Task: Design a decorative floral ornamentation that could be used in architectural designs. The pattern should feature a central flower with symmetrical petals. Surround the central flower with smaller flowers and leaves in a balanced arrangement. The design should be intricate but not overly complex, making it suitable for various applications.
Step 221:
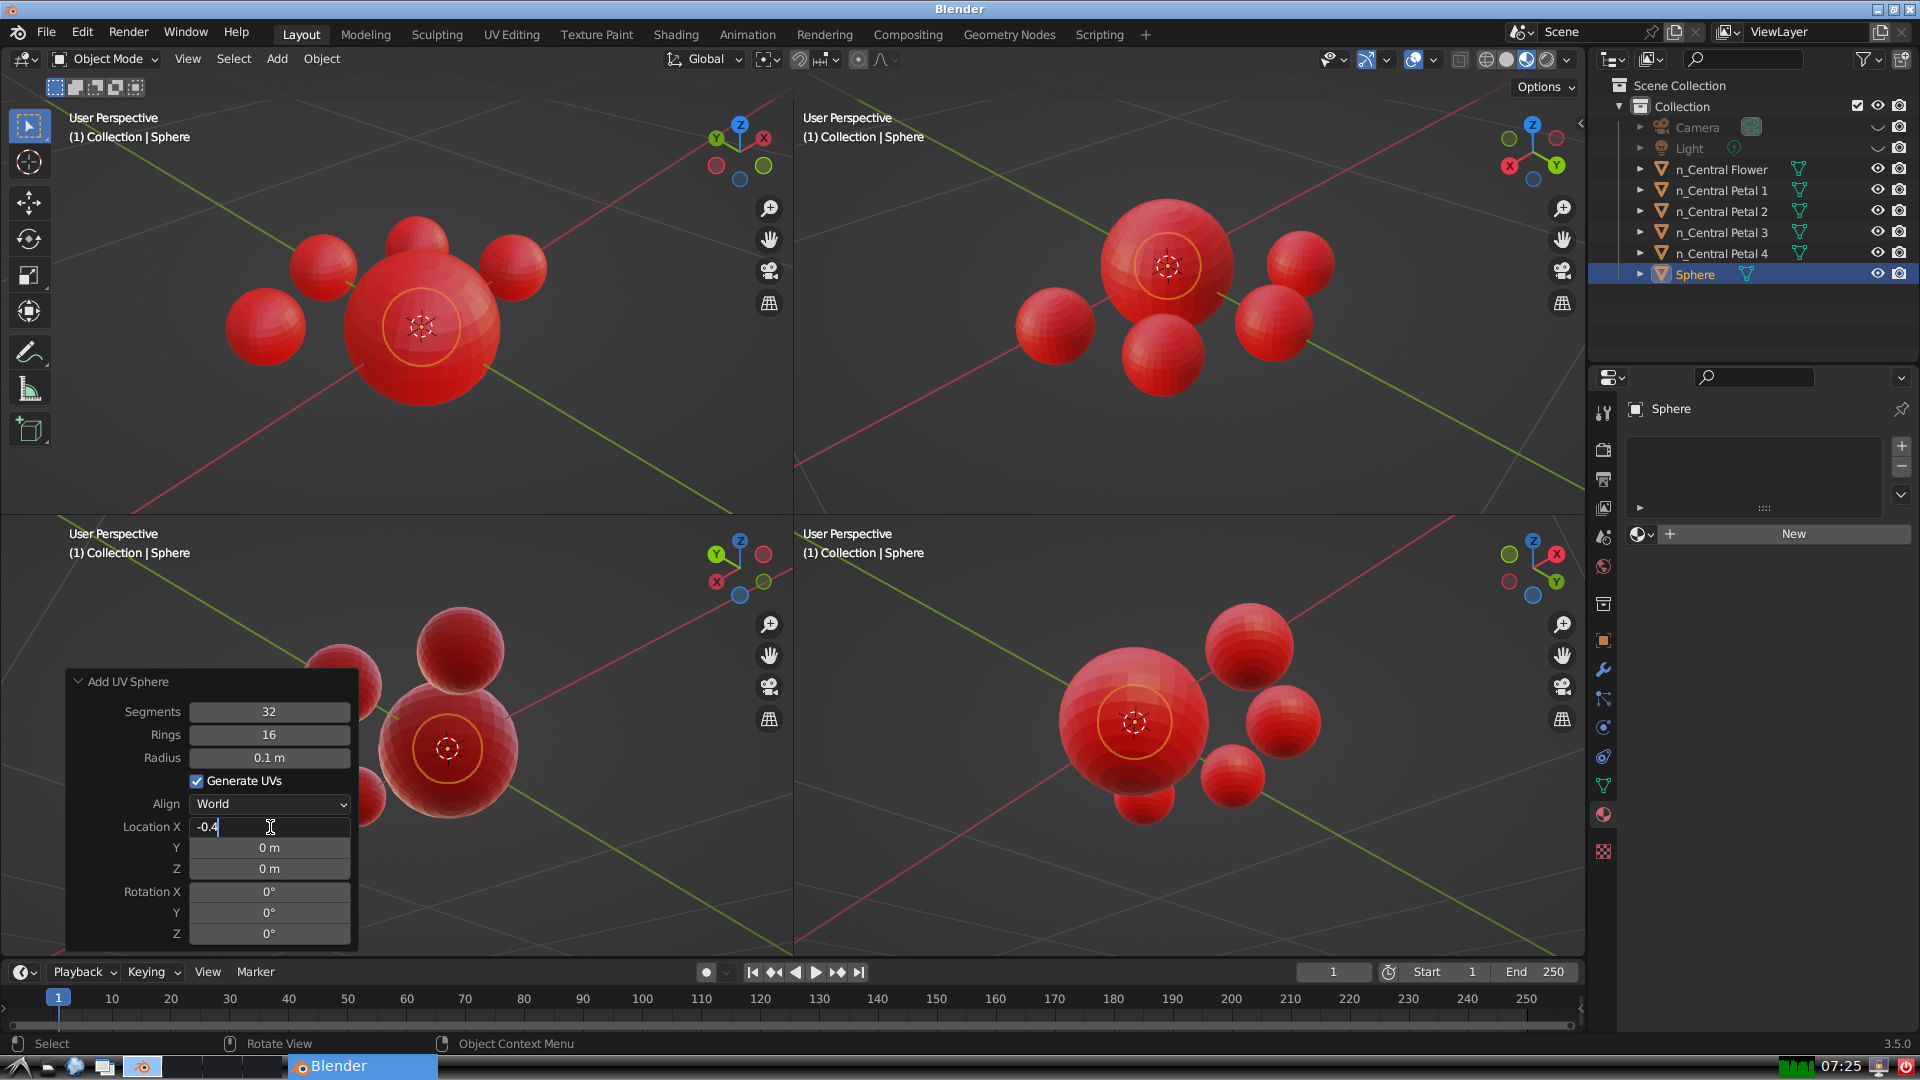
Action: {"key_press": ['Return']}